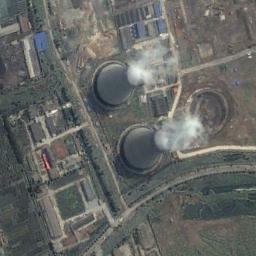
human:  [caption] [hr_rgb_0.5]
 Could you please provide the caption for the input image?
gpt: The thermal power station is on the grass next to some buildings with white mist above .

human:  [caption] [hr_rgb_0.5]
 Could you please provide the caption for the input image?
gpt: There are two thermal power stations next to the buildings .

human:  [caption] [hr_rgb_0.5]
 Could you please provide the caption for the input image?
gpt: Many buildings of different shapes are next to the thermal power station .

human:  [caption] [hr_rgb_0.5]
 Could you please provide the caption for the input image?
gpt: In the thermal power plant there are plant buildings and machinery, two steaming cooling towers, and a large green area next to them .

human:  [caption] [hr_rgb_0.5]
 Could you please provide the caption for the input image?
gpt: There are two chimneys on the thermal power station .